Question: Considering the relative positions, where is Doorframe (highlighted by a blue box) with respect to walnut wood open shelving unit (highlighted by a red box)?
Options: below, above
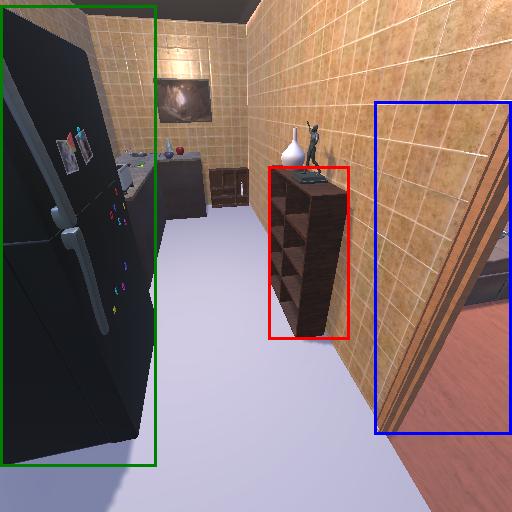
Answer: below